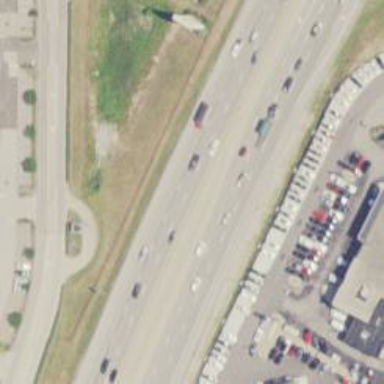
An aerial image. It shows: This image shows trunk highway that functions as expressway.